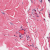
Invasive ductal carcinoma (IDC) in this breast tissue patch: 0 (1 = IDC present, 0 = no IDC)